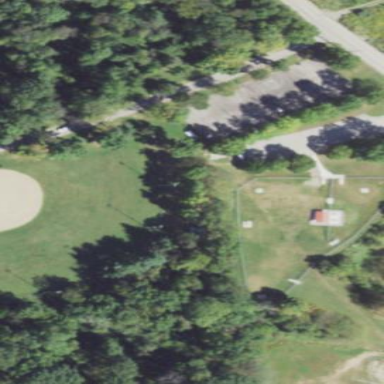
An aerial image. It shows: Dog park for leisure land.